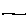
Label: line